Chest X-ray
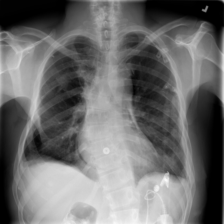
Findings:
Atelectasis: negative
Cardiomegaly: negative
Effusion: negative
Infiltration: negative
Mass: negative
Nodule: negative
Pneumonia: negative
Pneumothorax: positive
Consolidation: negative
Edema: negative
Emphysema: negative
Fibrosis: negative
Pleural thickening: negative
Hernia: negative